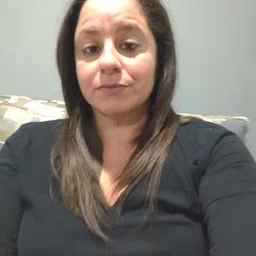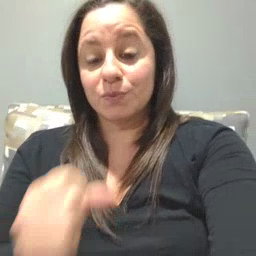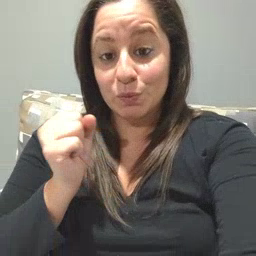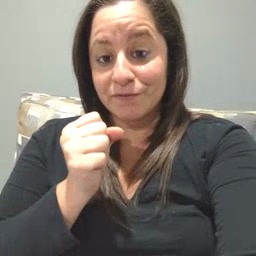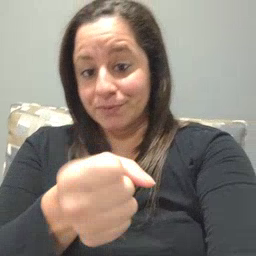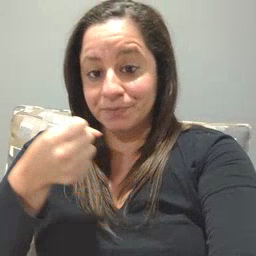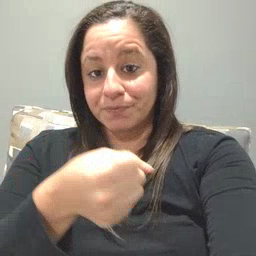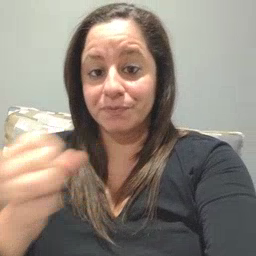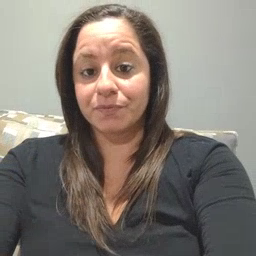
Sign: refrigerator